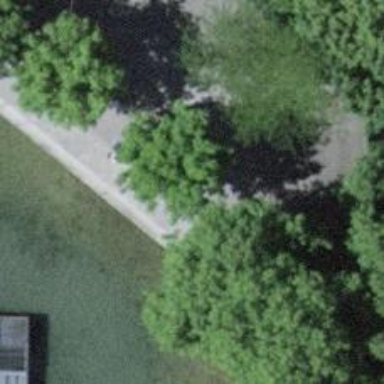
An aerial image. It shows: Bench.